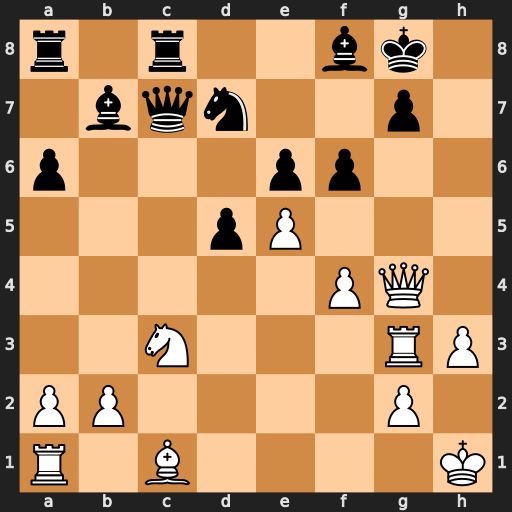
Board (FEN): r1r2bk1/1bqn2p1/p3pp2/3pP3/5PQ1/2N3RP/PP4P1/R1B4K
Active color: w
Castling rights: -
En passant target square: -
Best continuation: Qxe6+ Kh8 Rg4 g5 fxg5